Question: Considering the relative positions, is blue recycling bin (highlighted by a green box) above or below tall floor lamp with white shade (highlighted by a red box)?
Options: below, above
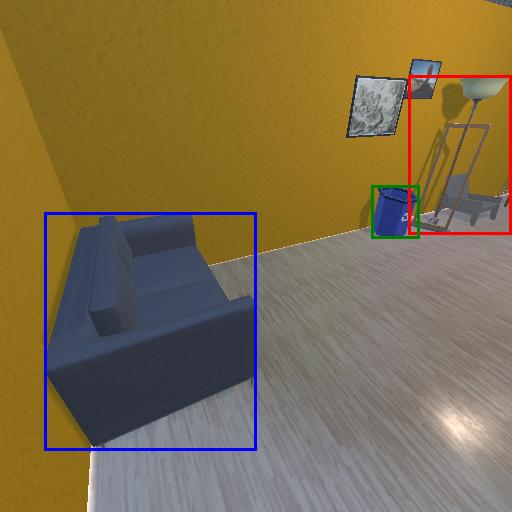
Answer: below